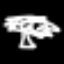
Label: palm tree